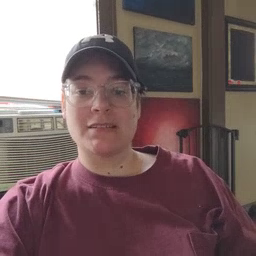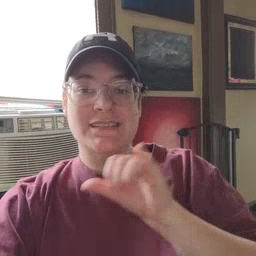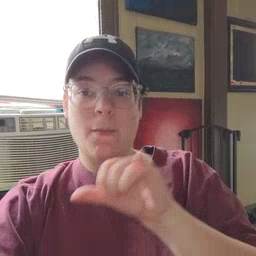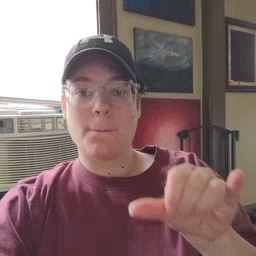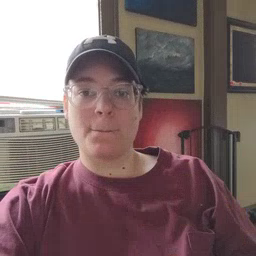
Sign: same